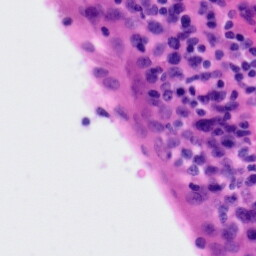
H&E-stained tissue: Tonsil